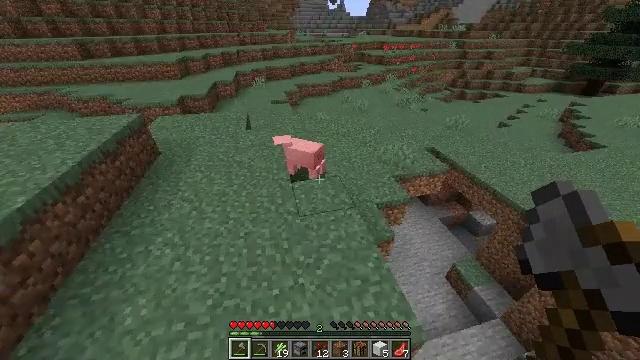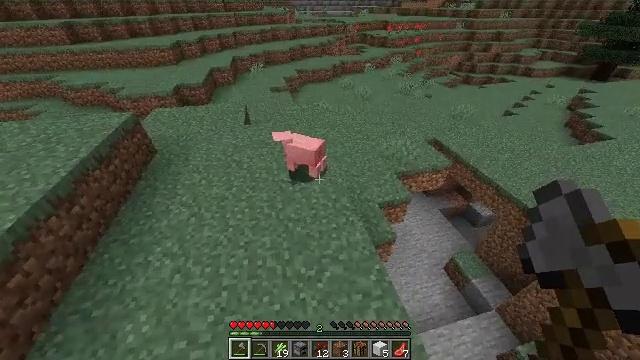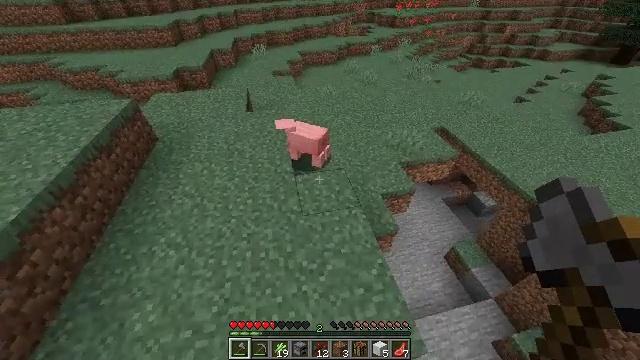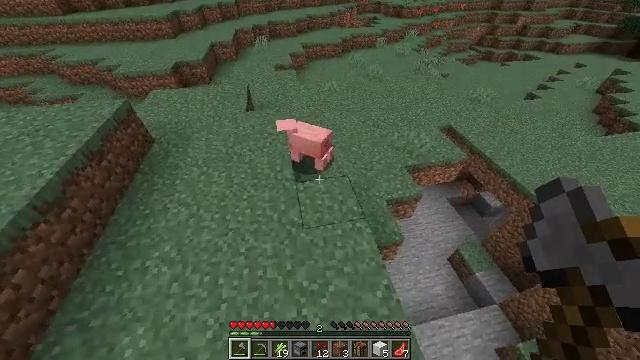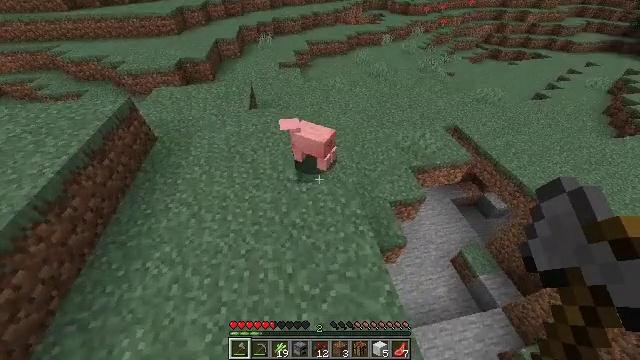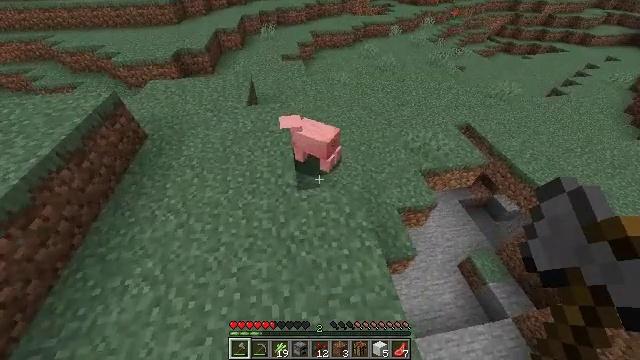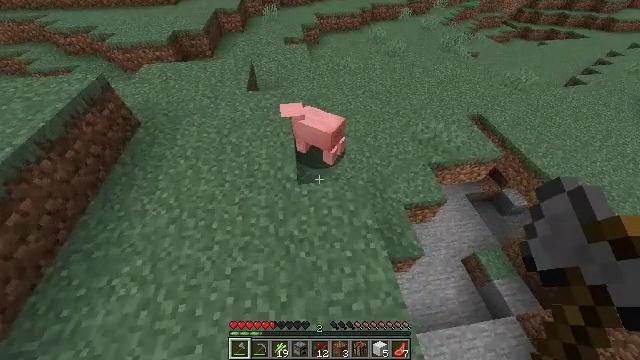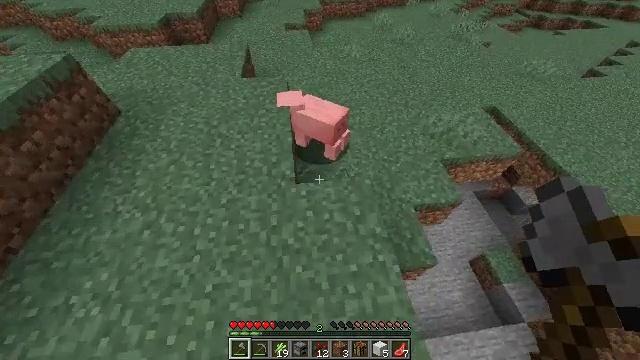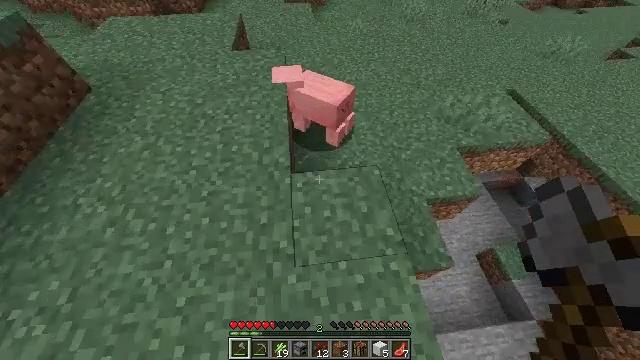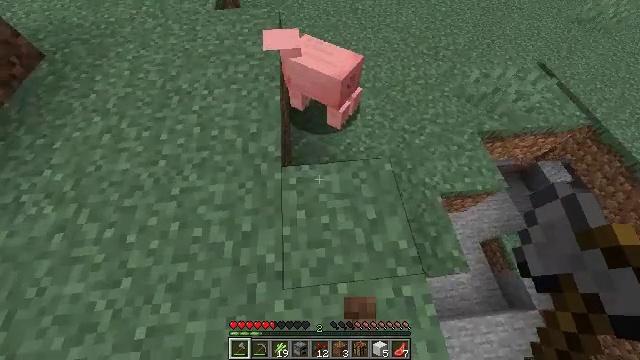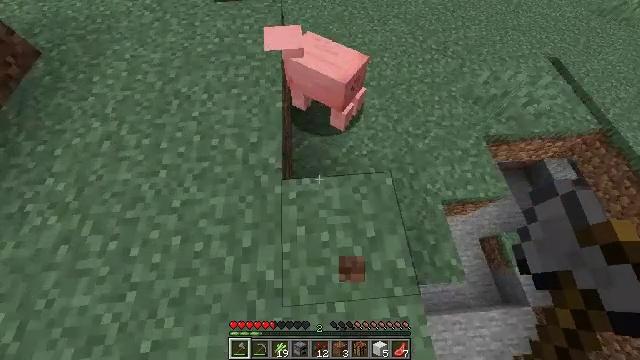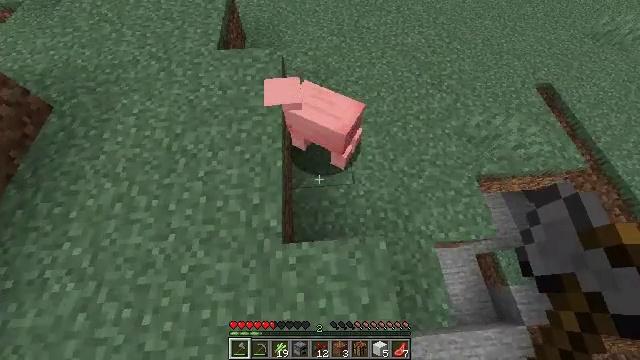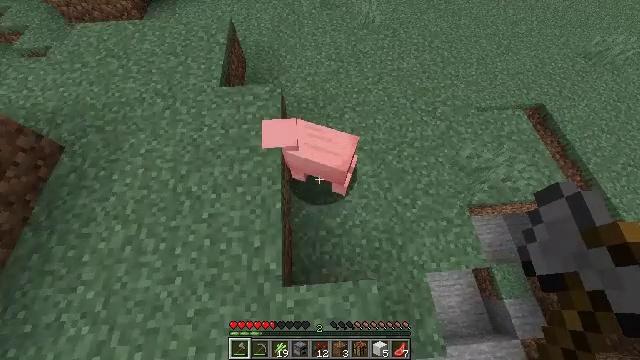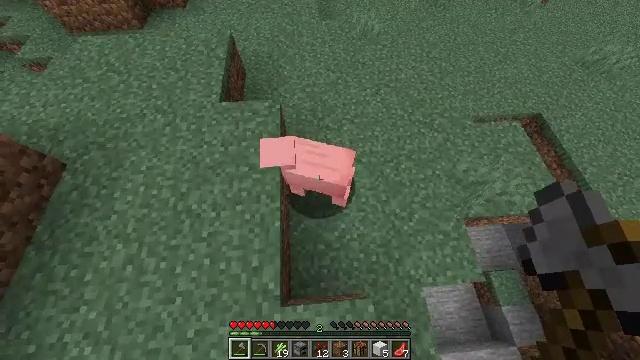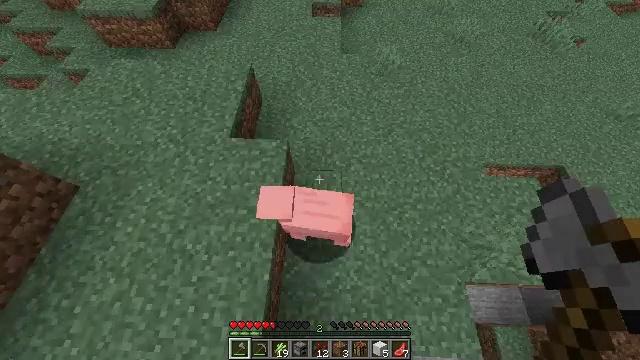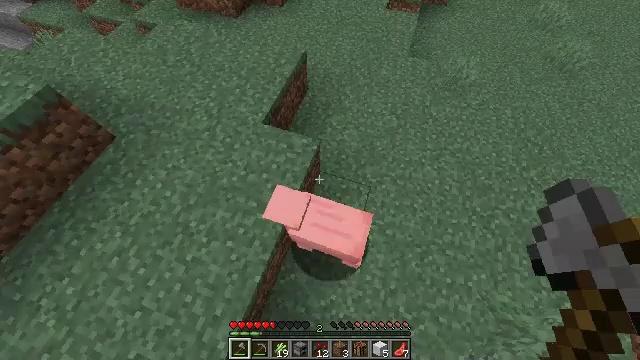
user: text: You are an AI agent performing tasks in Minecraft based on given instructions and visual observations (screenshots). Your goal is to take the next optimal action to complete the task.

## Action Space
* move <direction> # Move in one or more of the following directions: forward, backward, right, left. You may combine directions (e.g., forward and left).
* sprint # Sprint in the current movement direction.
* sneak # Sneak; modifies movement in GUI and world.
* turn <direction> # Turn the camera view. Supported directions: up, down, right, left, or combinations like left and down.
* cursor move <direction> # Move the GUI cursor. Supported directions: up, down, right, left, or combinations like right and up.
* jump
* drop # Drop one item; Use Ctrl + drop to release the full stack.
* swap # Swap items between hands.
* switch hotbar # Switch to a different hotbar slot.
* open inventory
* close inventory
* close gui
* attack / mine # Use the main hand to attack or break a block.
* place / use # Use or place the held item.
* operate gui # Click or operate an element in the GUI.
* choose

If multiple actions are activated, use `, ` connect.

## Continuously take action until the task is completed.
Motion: motion action
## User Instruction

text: Hunt a pig.
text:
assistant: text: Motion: move forward, sprint, turn down, jump
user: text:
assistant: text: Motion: move forward, sprint, turn left and down, jump
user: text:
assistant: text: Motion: move forward, sprint, turn down, jump
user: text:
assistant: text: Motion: move forward, sprint, turn left, jump
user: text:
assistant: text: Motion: move forward, sprint, turn left and down, jump
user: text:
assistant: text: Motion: move forward, sprint, turn left and down, jump
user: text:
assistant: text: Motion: move forward, sprint, turn down, jump
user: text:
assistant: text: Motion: move forward, sprint, turn down, jump
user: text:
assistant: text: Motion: move forward, sprint, turn down, jump
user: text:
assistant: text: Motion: move forward, turn left and down, jump
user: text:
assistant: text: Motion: move forward and move right, jump
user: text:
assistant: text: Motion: move forward and move right
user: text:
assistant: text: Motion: move forward and move right
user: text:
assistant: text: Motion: move right, turn left and up
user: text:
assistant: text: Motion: turn left
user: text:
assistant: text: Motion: turn left
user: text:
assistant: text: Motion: turn left
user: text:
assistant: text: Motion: turn left
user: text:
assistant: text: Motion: move back, turn left and down, attack / mine
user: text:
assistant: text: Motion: move back, turn left and down, attack / mine
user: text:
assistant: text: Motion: move back, turn left, attack / mine
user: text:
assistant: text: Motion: move back, turn left, attack / mine
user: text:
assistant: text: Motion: turn left and up
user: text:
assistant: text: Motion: turn left and up
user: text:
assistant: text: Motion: turn left and up
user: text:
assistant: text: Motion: turn left and up
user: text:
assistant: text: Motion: no_op
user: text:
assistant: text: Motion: no_op
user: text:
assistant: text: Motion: no_op
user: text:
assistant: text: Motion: jump